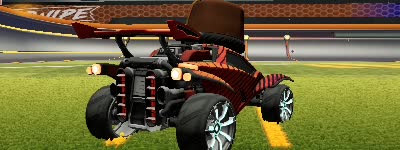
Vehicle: octane